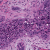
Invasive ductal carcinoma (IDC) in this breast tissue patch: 1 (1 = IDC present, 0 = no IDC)